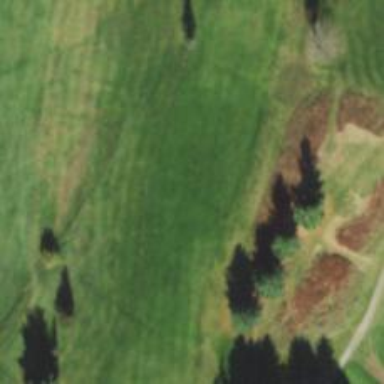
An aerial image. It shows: Golf hole.